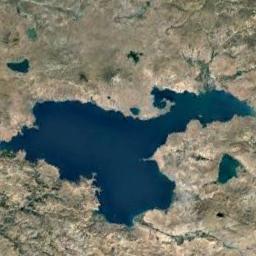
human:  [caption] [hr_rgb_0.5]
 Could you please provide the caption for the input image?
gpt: There are some blue lakes on a yellow desert .

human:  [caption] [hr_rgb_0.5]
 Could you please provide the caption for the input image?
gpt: The ground is rough around the lake .